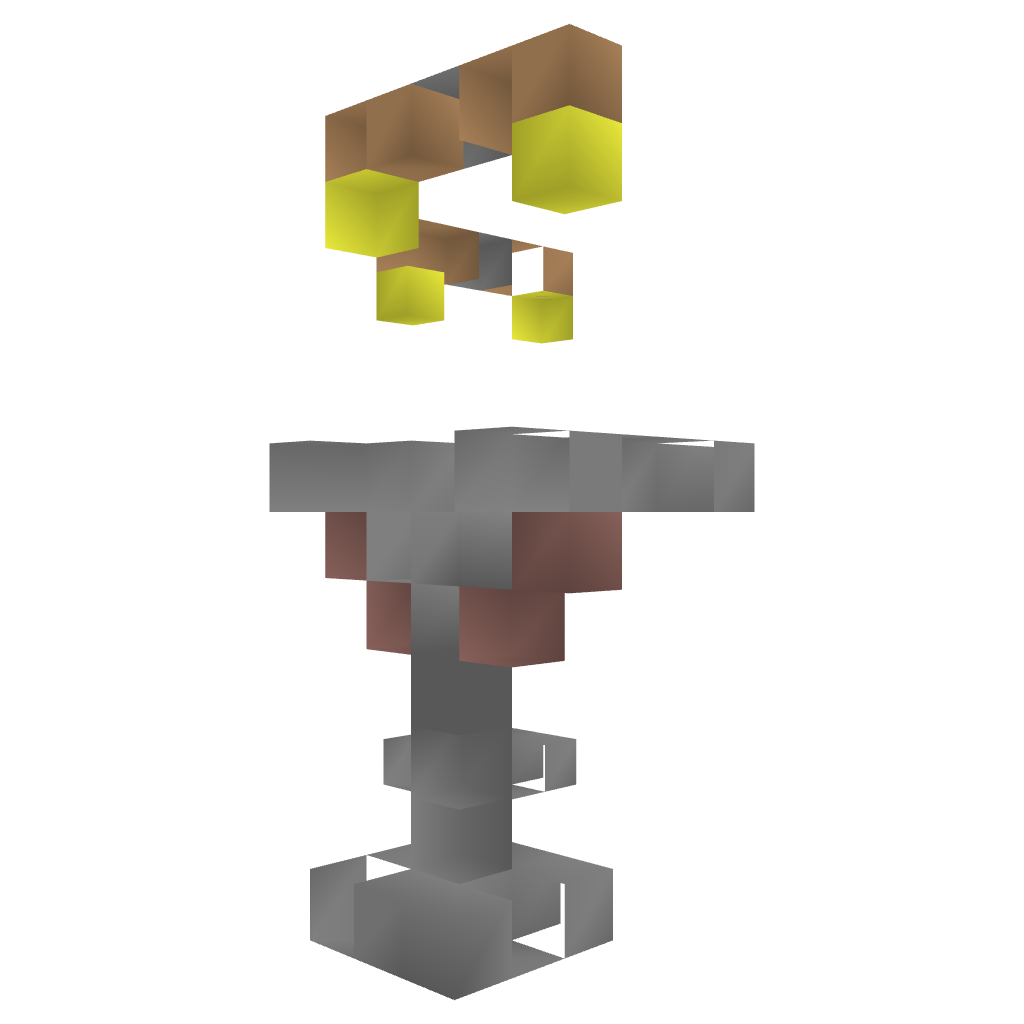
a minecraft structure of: Raised Railway Turn bad low quality